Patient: sex F, age 62
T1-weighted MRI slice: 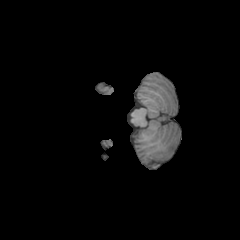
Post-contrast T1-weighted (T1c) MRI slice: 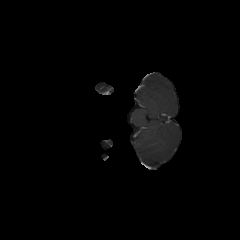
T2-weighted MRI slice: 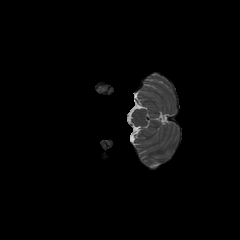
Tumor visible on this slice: no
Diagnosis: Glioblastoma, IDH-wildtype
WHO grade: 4